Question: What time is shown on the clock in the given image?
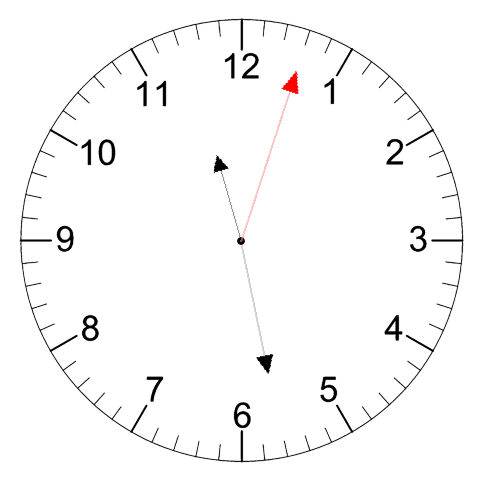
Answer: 11:28:03